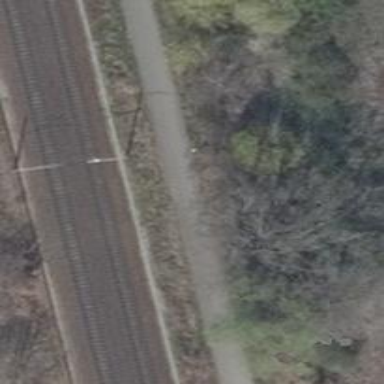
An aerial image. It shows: Asphalt path.